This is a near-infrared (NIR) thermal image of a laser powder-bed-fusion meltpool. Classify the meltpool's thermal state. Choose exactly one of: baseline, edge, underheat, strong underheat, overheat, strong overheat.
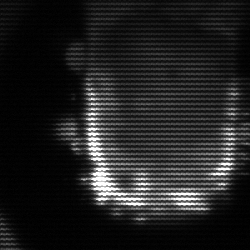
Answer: baseline